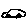
Label: car